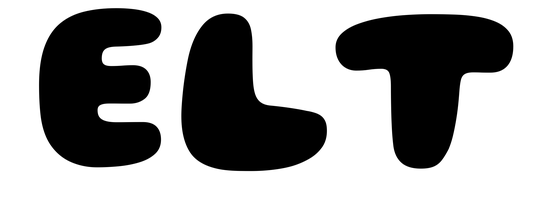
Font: Gluten_ExtraBold